Question: Hi I have a schema that look like this

I made two queries that had to do this:
1. Find the names of the top 4 instructors who have taught the most number of distinct courses. Display also the total number of courses taught. Output columns: InstructorName, NumberOfCoursesTaught Sort by: NumberOfCoursesTaught in descending order
2. Find the top 2 students who have taken the most number of courses. Output columns: S_ID, StudentName, NumberOfCourses Sort by: NumberOfCourses in descending order
For query 1, I wrote:
'''
SELECT name AS InstructorName, count(course_id) AS NumberOfCourses
FROM Teaches
WHERE name IN (SELECT name FROM Instructor where Instructor.i_id = Teaches.i_id)
GROUP BU i_id
ORDER BY COUNT(course_id) DESC;
'''
For query 2, I wrote
'''
SELECT s_id as S_ID, name as StudentName, count(course_id) as NumberOfCourses
FROM Takes
WHERE name IN (SELECT name FROM Student WHERE Takes.s_id = Student.s_id)
GROUP BY s_id
ORDER BY COUNT(course_id) DESC;
'''
Both say:
> "NAME" Invalid identifier
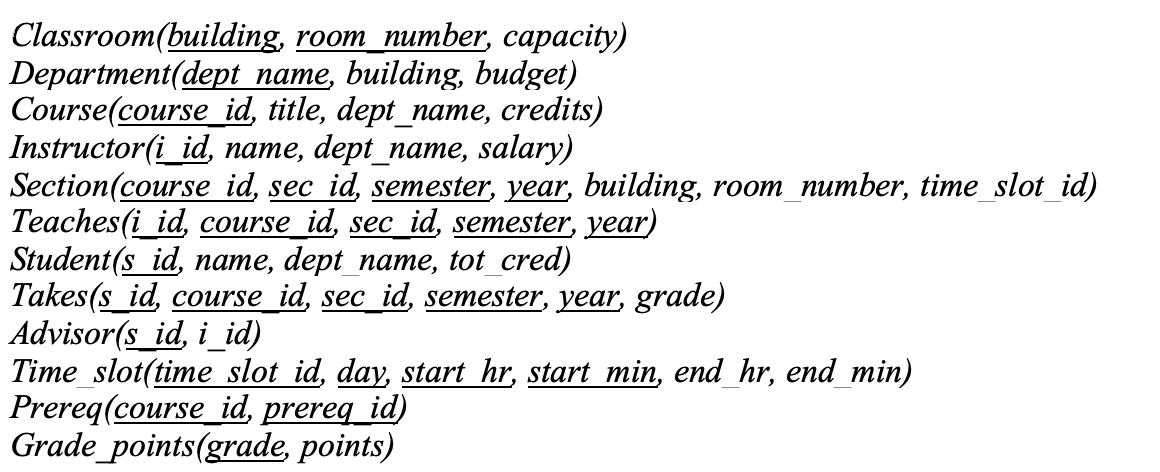
Answer: I suggest that you should use another logic to build your queries. Here is a demonstration for the first query ; from there on, you should be able to create the second query (and maybe post it as an answer?).
---
Start with an aggregate query that computes the number of teaches per instructor id, looking at the 'Teaches' table:
'''
SELECT i_id, COUNT(*) cnt FROM Teaches GROUP BY i_id
'''
Then rank each record by decreasing count, using window function 'ROW_NUMBER()' :
'''
SELECT i_id, cnt, ROW_NUMBER() OVER(ORDER BY cnt DESC) rn
FROM (SELECT i_id, COUNT(*) cnt FROM Teaches GROUP BY i_id) t
'''
All that is left to do is get thte instructor name ('JOIN ON Instructor') and filter in the top 4 records
'''
SELECT i.name InstructorName, x.cnt NumberOfCoursesTaught
FROM (
SELECT i_id, cnt, ROW_NUMBER() OVER(ORDER BY cnt DESC) rn
FROM (SELECT i_id, COUNT(*) cnt FROM Teaches GROUP BY i_id) t
) x
INNER JOIN Instructor i ON i.i_id = x.i_id
WHERE x.rn <= 4
ORDER BY x.cnt desc
'''